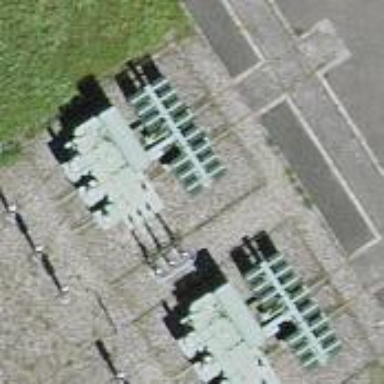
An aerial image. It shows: Distribution transformer providing power distribution.